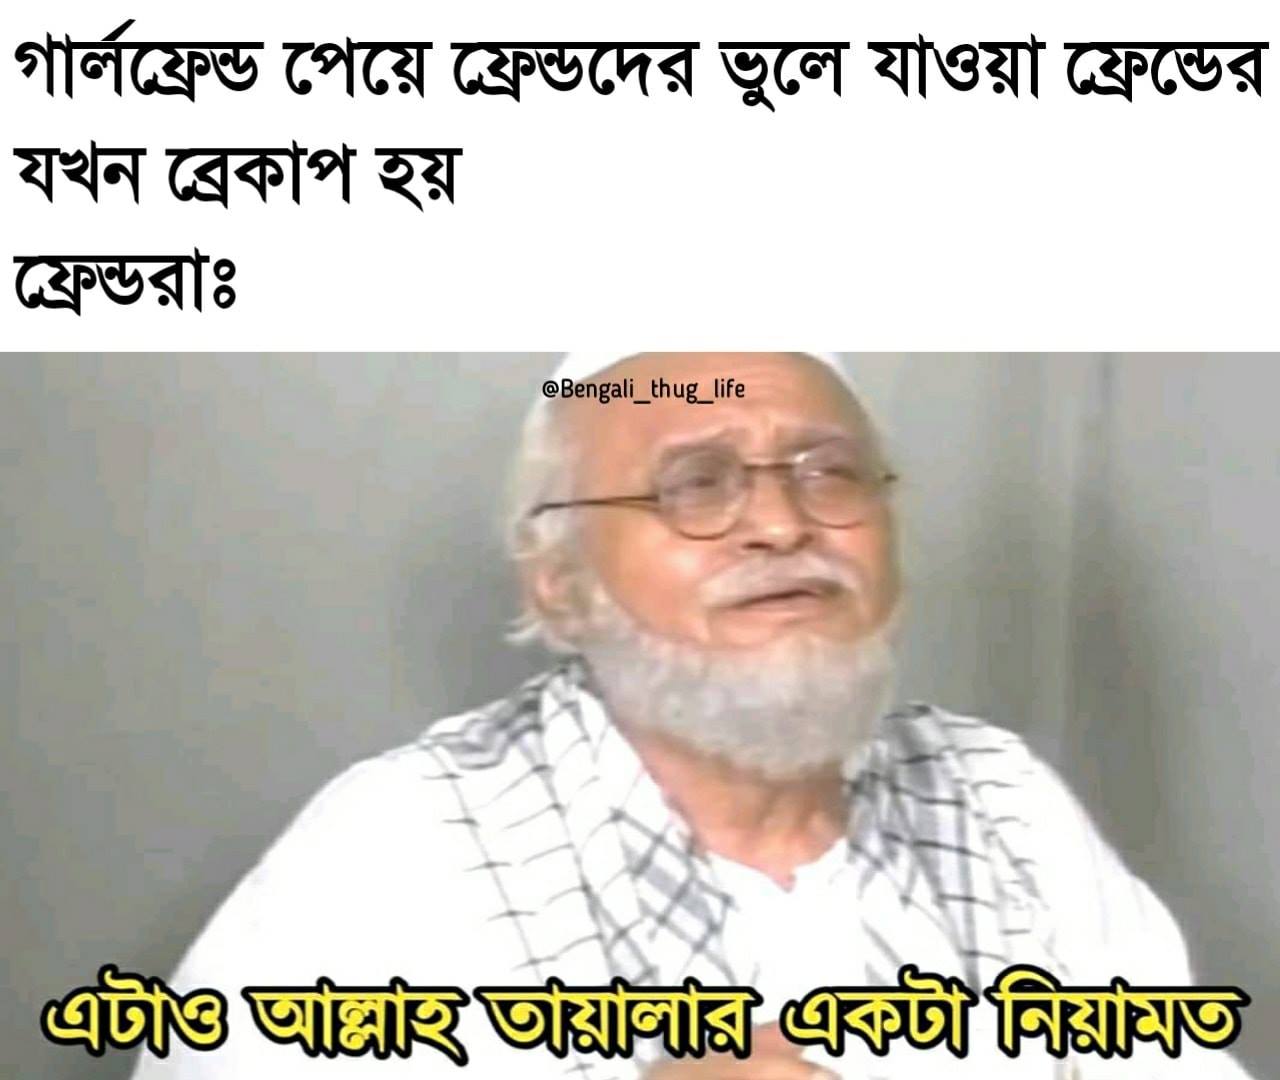
Text: গার্লফ্রেন্ড পেয়ে ফ্রেন্ডদের ভুলে যাওয়া ফ্রেন্ডের যখন ব্রেকাপ হয় ফ্রেন্ডরা: এটাও আল্লাহ তায়ালার একটা নিয়ামত
Label: Non Hate